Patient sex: M
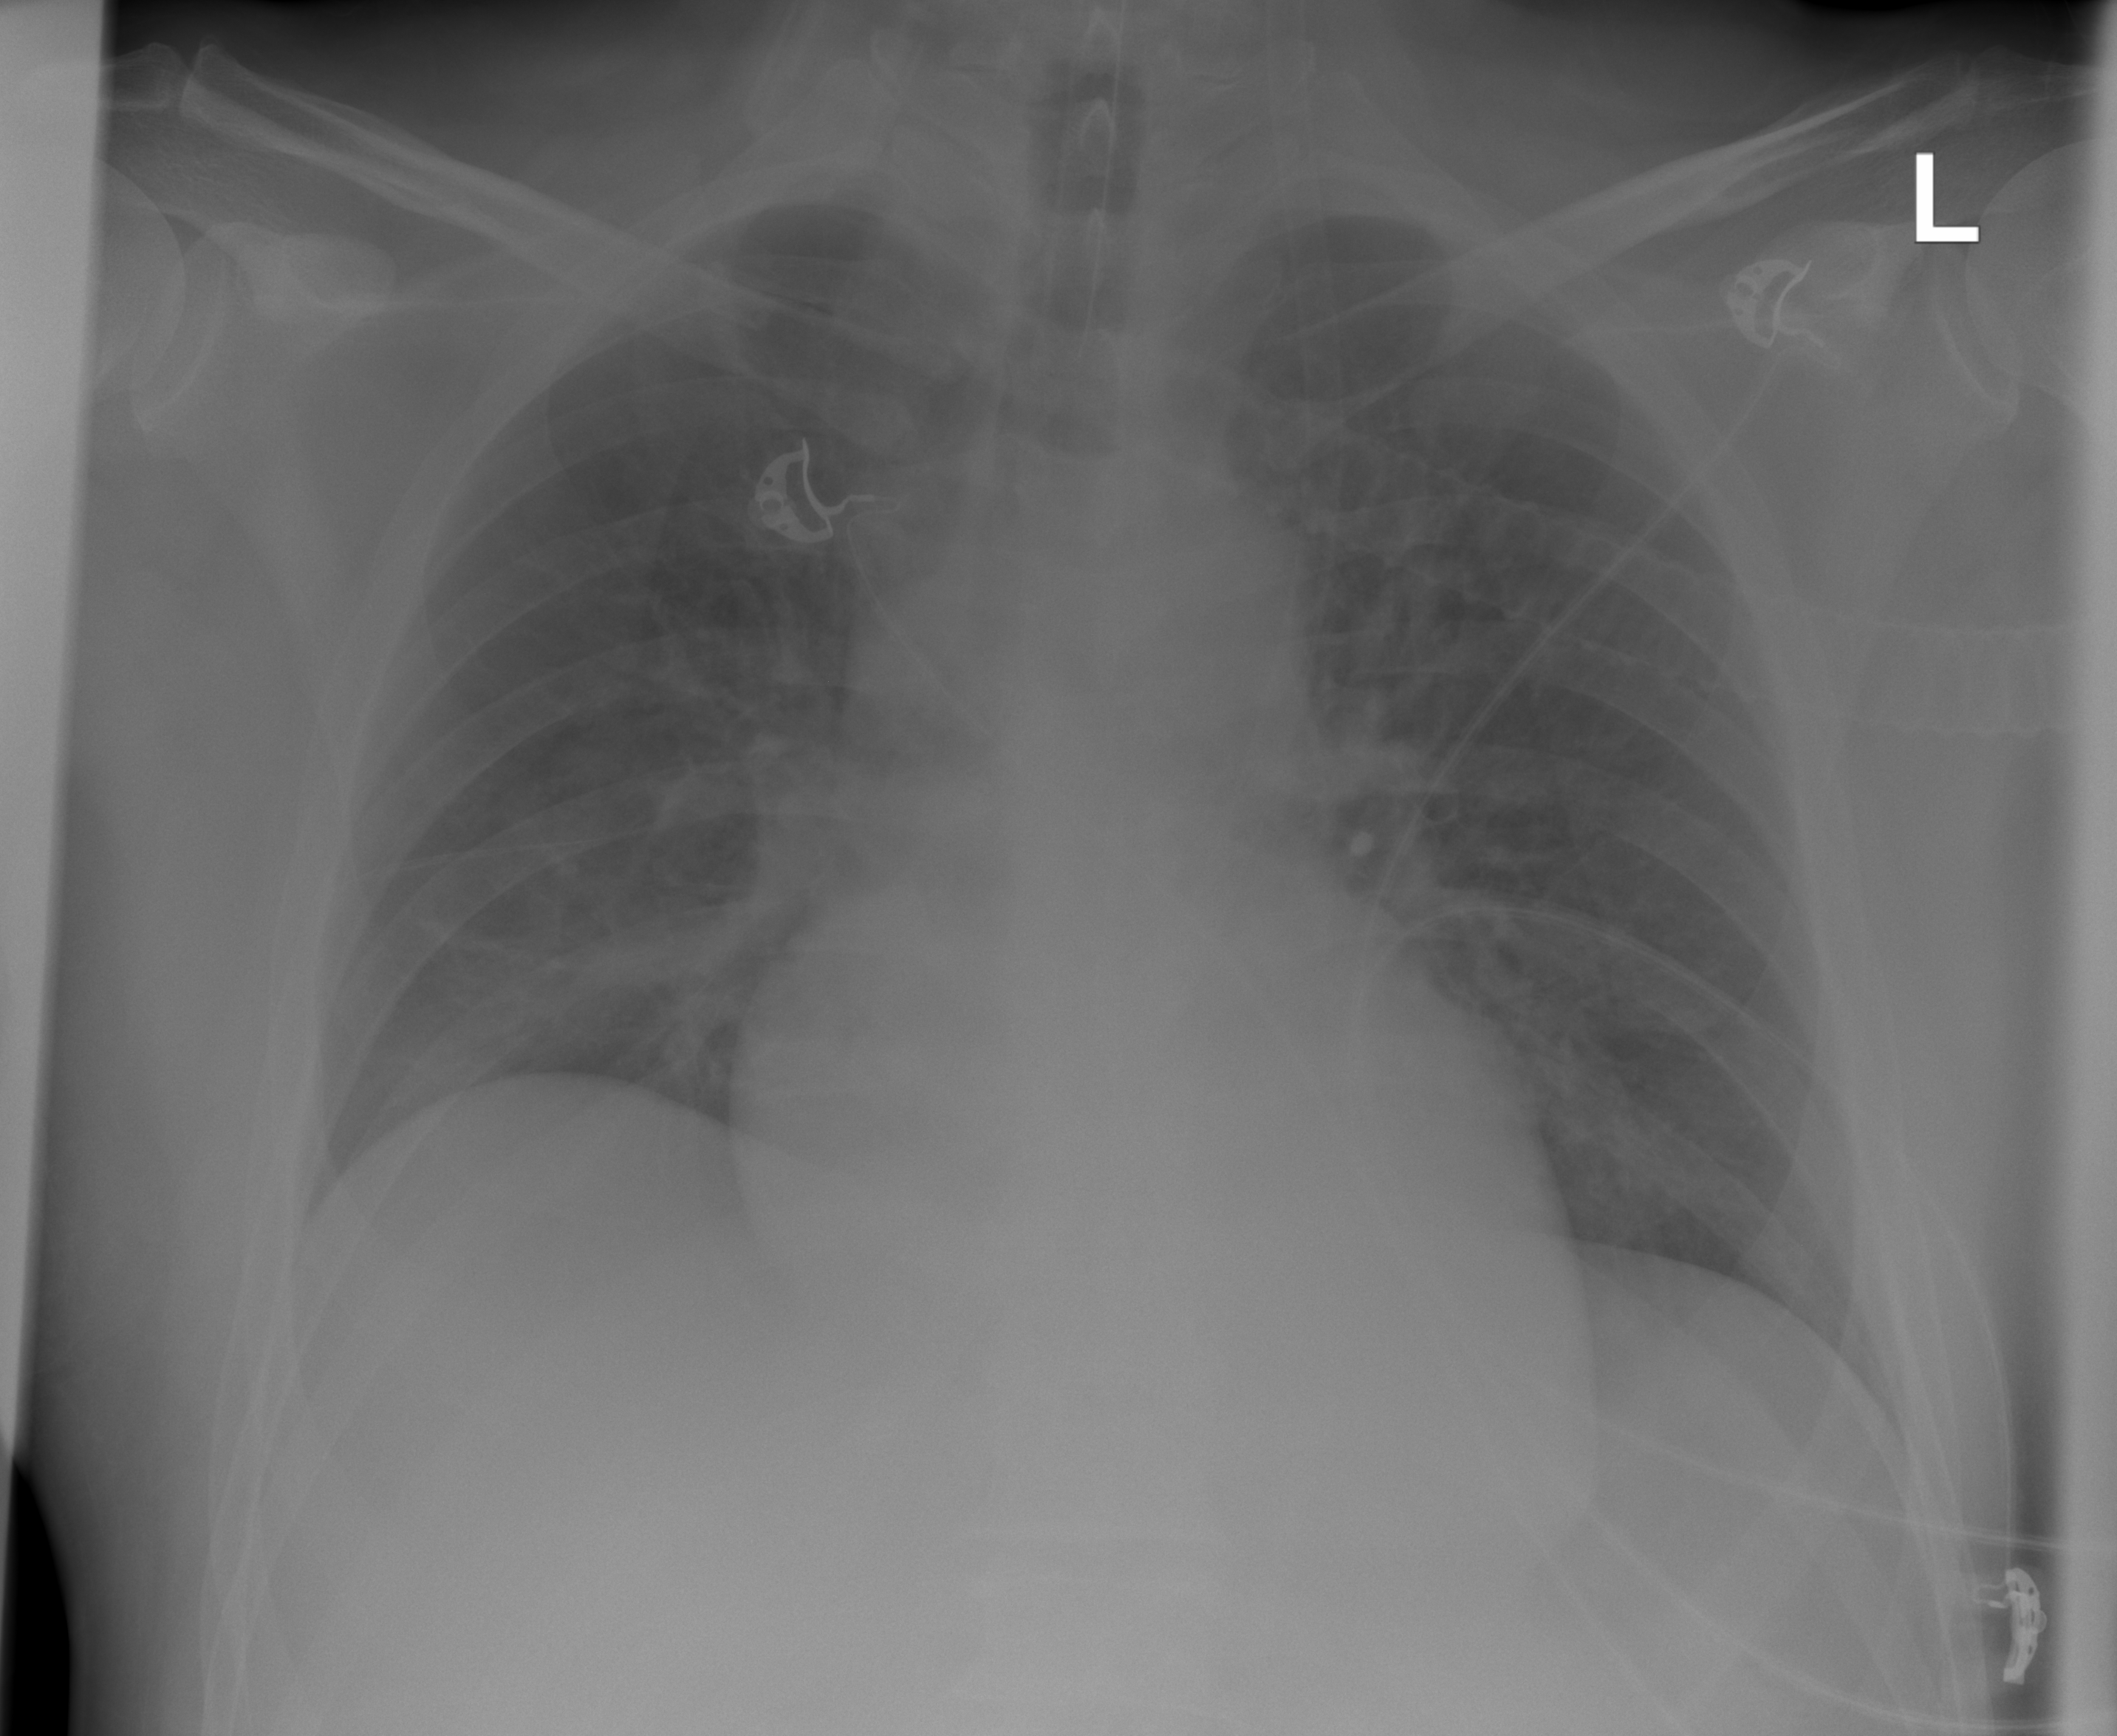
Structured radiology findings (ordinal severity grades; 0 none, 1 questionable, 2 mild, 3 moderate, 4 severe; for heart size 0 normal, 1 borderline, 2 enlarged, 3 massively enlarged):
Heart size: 2
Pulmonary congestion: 2
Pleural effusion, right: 0
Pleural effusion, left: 0
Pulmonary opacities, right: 0
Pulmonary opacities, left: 0
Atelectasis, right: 2
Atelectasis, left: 0